Current action and preconditions to check: path_clear

Your task: For each precondition in the list above, predict whether it will hold at this action.

Consider the current scene as observed from the mobile robot's camera, and analyze the predicted future states of all dynamic agents (e.g., people, animals, vehicles, or any moving entities) within the NEXT SECOND.

IMPORTANT: Only answer "very likely" if you are absolutely certain—based on strong, clear evidence—that a dynamic agent will violate the precondition in the predicted future state. Do NOT answer "very likely" for unlikely, ambiguous, or low-probability risks.

Ask yourself for each precondition: Is there a high probability, with clear and convincing evidence, that the predicted future states of any dynamic agent will interfere with the predicted future state of the currently executing action within the NEXT SECOND, causing that precondition to fail?

Assess the risk level based on these predictions. Use "likely" or "very likely" if motions create a clear risk of interference.

Use "neutral" or "improbable" if agents are nearby but their predicted paths are clearly diverging or non-conflicting.

Failure Risk Categories: "very improbable", "improbable", "neutral", "likely", "very likely"

Answer Format: Output ONLY the probability_of_failure value from these categories: "very improbable", "improbable", "neutral", "likely", "very likely"

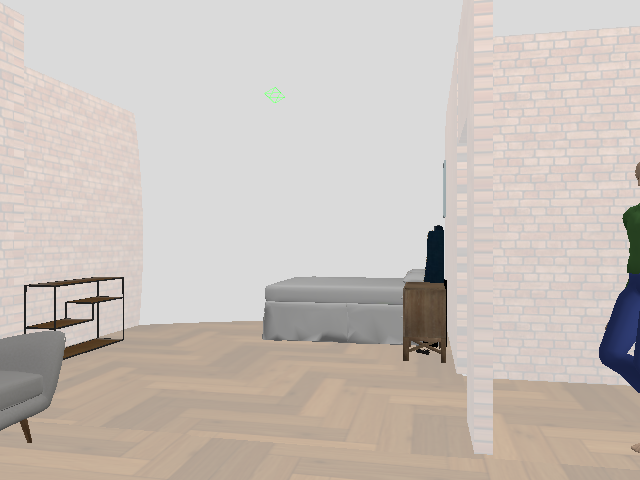

Answer: neutral